Question: I would like to change the color of the selected combobox.
I do not know name of this event.
It is not a background or foreground, so what then?
More on Image:

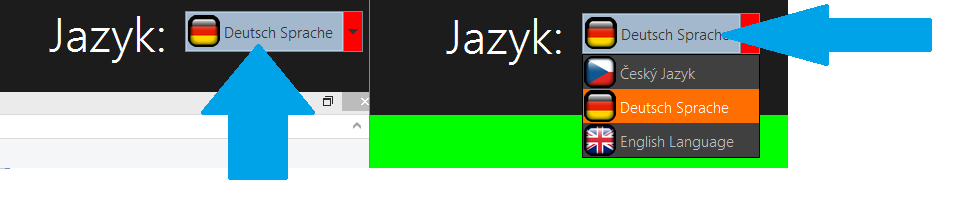
Answer: A renderer works for the items in the dropdown.
The same renderer is also used to render the value displayed in the combo box when the index value is -1. However, the background color is controlled by the UI so you can't just override it. That is the
'''
UIManager.getColor("ComboBox.selectionBackground");
'''
property is used to control the background so you have a consistent LAF that indicates when the combo box has focus. I don't know of any easy way to control this behaviour. You would need to write a custom UI that sets the background based on the selected value.